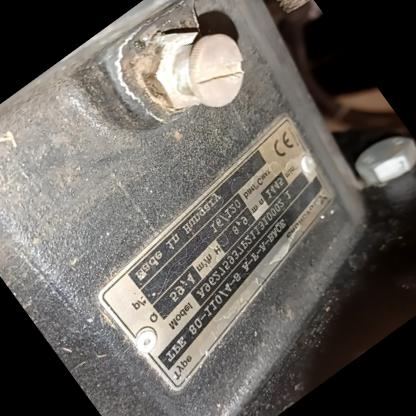
Klasa: tabliczka-znamionowa